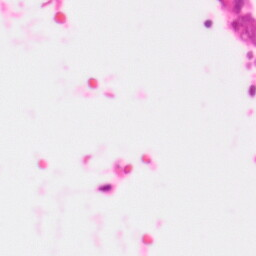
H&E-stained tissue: Colon